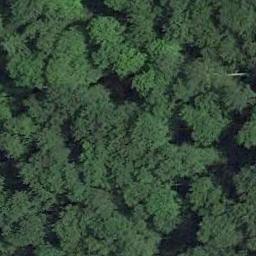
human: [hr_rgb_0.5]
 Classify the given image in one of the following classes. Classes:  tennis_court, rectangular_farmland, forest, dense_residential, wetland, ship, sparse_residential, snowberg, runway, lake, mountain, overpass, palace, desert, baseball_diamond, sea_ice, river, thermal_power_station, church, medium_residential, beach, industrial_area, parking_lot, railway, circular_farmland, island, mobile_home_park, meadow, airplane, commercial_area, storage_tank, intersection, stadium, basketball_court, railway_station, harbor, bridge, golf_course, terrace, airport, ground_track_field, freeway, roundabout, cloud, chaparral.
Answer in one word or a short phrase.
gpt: forest